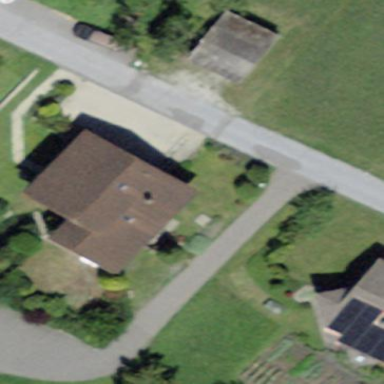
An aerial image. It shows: Simple and straightforward house.